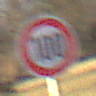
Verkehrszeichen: Geschwindigkeit100
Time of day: SunriseSunset
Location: Outdoor (Nature)
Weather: Clear
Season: NotSpecified
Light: Natural